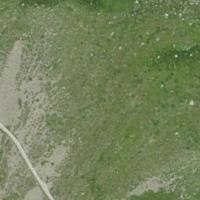
EUNIS habitat code: 31
Species observed at this site:
Saxifraga bryoides